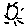
Label: sun